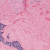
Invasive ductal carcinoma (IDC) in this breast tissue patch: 1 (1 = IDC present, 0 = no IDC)